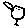
Label: bird